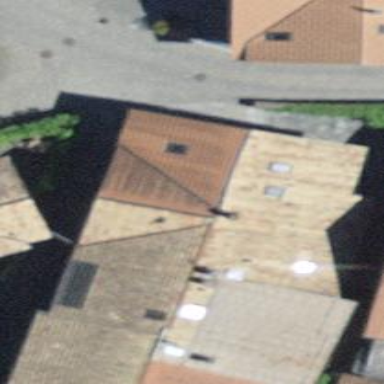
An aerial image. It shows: Residential building with gabled roof oriented across.